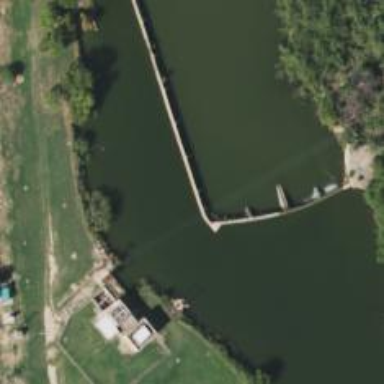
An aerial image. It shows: Dam across waterway.